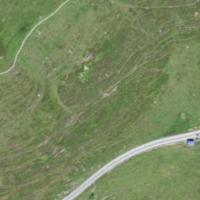
EUNIS habitat code: 23
Species observed at this site:
Pyrrhocorax graculus